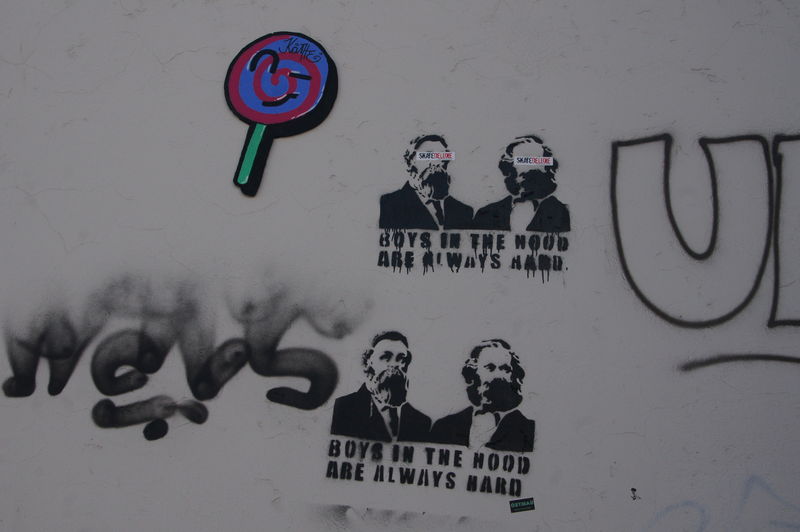
Titel: Boys in the hood
Standort: Jena
Schlagwörter: blau, weiß, grün, schwarz, rot, wand, engel, modern, mauer, tag, wandmalerei, berlin, druck, stempel, sprühen, can, lupe, spirale, marx, schablone, hood, graffiti, stencil, lenin, graffity, engels, spray, graffitti, lolli, tags, boys, svhwarz, u, gesprayt, lutscher, sprayen, hard, graffitto, always, smilex, smiley